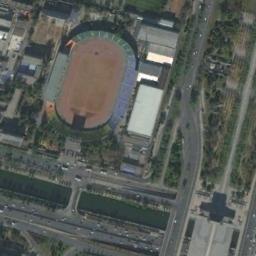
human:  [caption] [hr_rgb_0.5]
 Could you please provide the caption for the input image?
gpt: There are many buildings beside the stadium .

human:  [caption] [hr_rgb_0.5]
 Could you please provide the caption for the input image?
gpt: The stadium is on the grass next to some buildings and trees .

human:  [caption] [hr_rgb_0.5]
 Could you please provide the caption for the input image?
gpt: The oval gym is surrounded by a residential area, Next to the road and vegetation .

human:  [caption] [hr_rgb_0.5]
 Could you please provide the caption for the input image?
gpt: This stadium has a row of white signs on each side .

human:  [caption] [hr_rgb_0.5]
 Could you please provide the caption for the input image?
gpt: There are some buildings and a river beside the stadium .